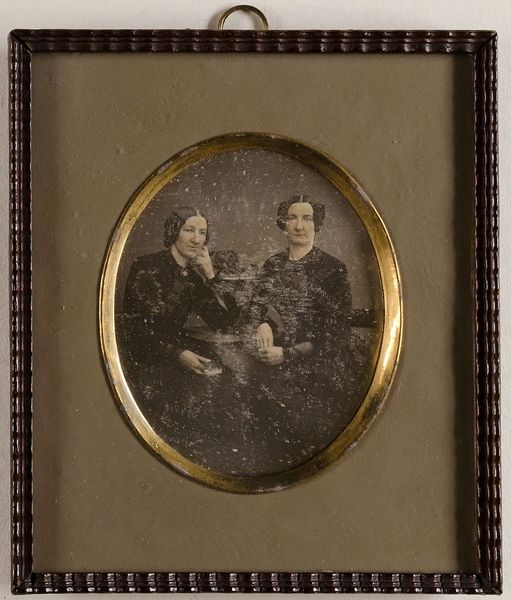
Titel: Zwei unbekannte Frauen, wahrscheinlich Schwestern
Künstler: Wilhelm Breuning
Standort: Hamburg
Institution: Museum für Kunst und Gewerbe Hamburg
Schlagwörter: frau, figur, person, schwestern, foto, fotografie, photographie, doppelbildnis, doppelportrait, schwester, photo, lichtbild, daguerreotypie, historische, bildwerke, angewandte und bildende kunst, hessische systematik, persönlichkeit, porträtfotografie, porträtphotographie, doppelporträt